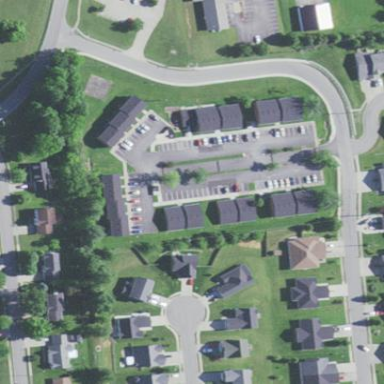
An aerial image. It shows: Parking area.